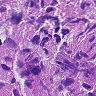
Metastatic tissue present: yes